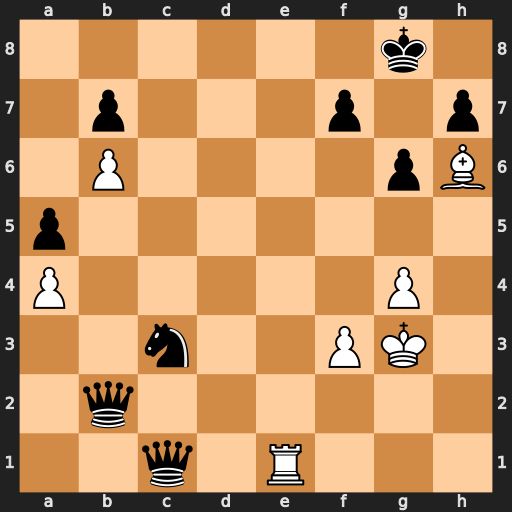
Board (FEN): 6k1/1p3p1p/1P4pB/p7/P5P1/2n2PK1/1q6/2q1R3
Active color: w
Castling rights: -
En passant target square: -
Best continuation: Re8#